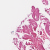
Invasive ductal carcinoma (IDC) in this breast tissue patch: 0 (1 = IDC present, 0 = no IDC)